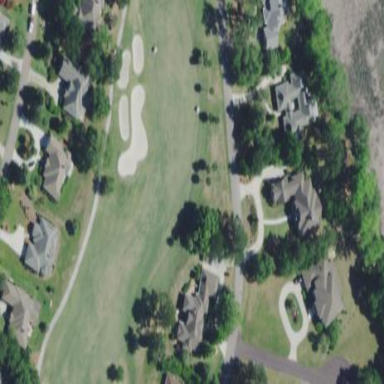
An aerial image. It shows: Scenic golf fairway.